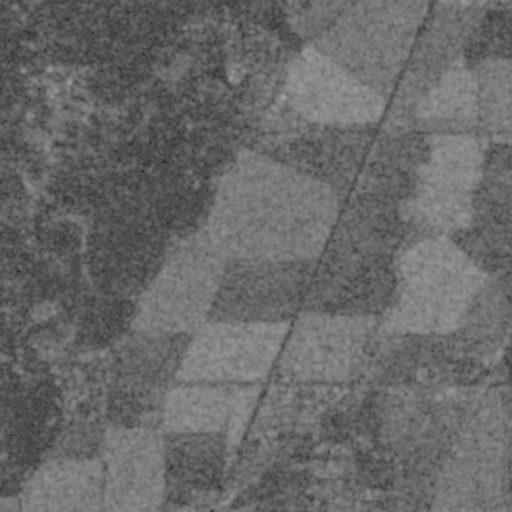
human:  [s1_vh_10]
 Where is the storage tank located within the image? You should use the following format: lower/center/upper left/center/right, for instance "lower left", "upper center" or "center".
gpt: The storage tank is located in the lower right of the image.
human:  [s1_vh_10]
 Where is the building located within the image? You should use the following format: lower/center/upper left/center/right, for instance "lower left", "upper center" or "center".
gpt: The building is located in the lower right of the image.
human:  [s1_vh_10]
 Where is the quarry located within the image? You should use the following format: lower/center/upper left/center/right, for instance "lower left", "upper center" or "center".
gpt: There is no quarry in the image.

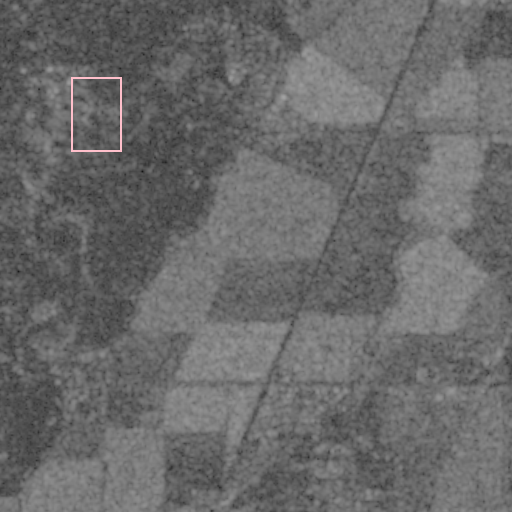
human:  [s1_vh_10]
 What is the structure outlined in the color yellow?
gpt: There is no yellow outline.
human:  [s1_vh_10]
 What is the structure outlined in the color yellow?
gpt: There is no structure outlined in yellow.